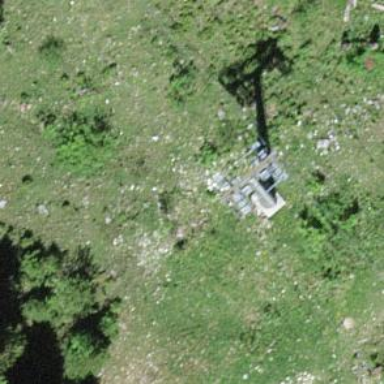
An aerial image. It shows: Pylon used for aerialway.